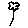
Label: flower